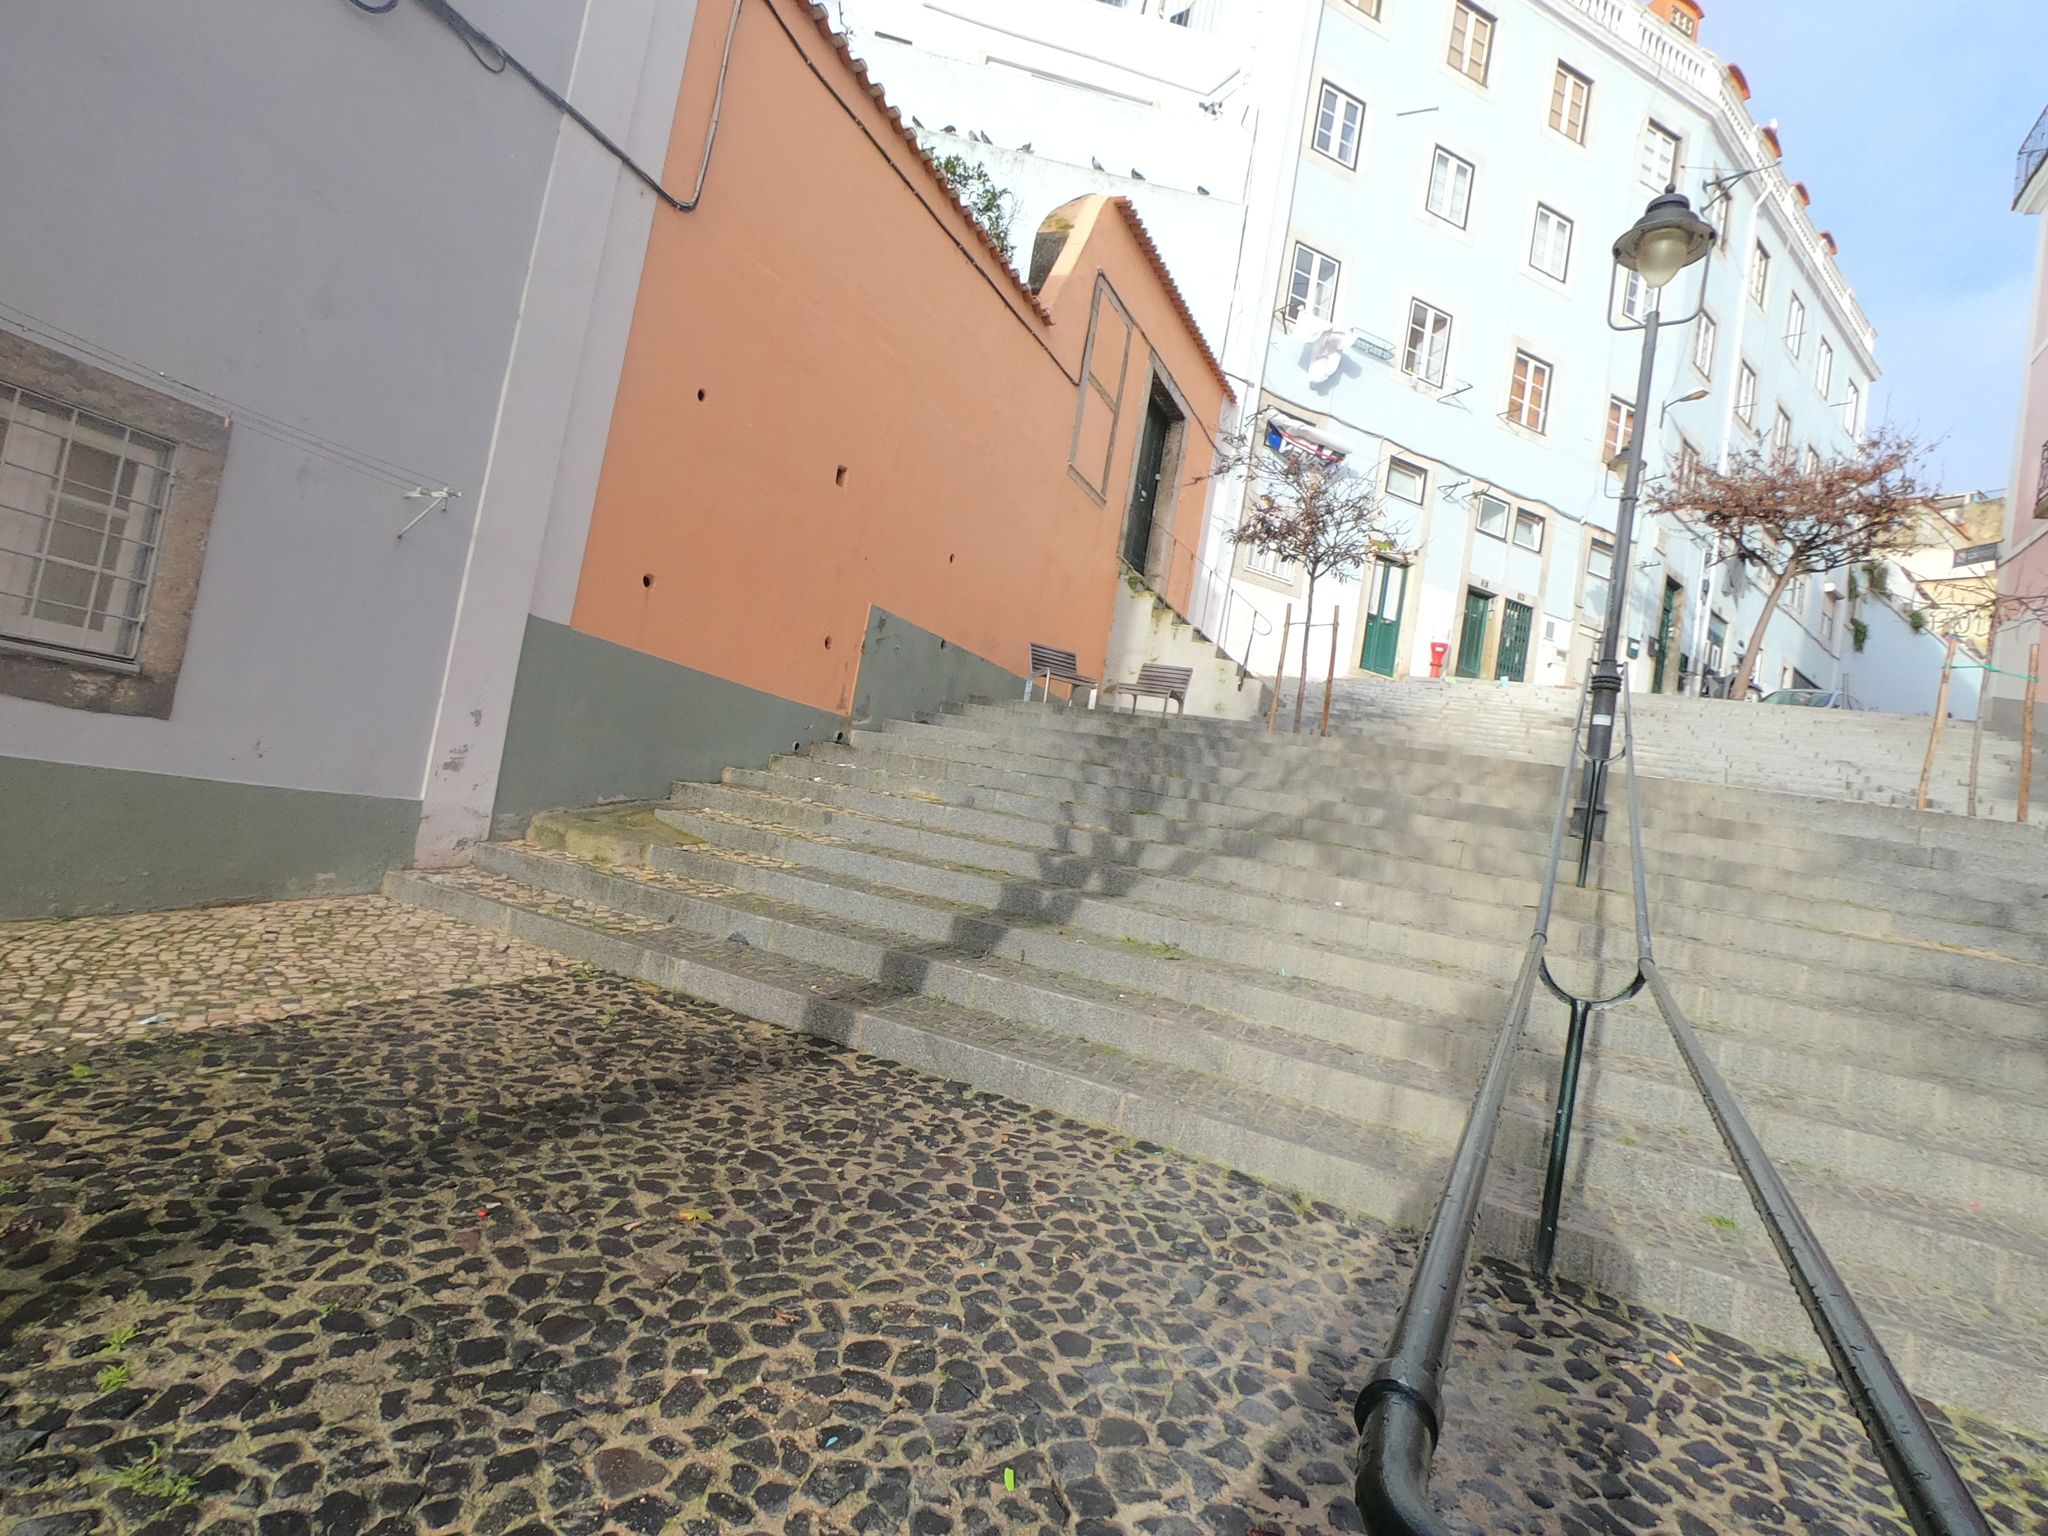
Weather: clear
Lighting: day
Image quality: good
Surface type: walking surface
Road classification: steps, pedestrian
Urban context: urban centre
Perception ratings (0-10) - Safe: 2.22, Lively: 3.1, Beautiful: 4.28, Boring: 3.89, Depressing: 6.72, Wealthy: 5.81